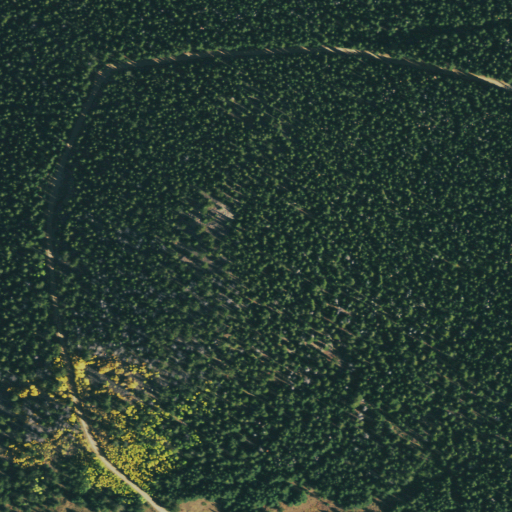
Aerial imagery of mountain in Colorado named Utah Hill containing only evergreen forest